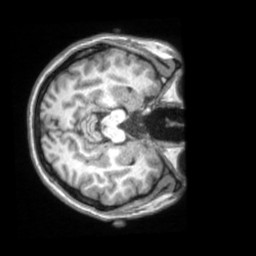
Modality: T1w
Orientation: axial
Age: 21
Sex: female